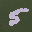
Label: 5